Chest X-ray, PA view. Patient: 44 years old, sex M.
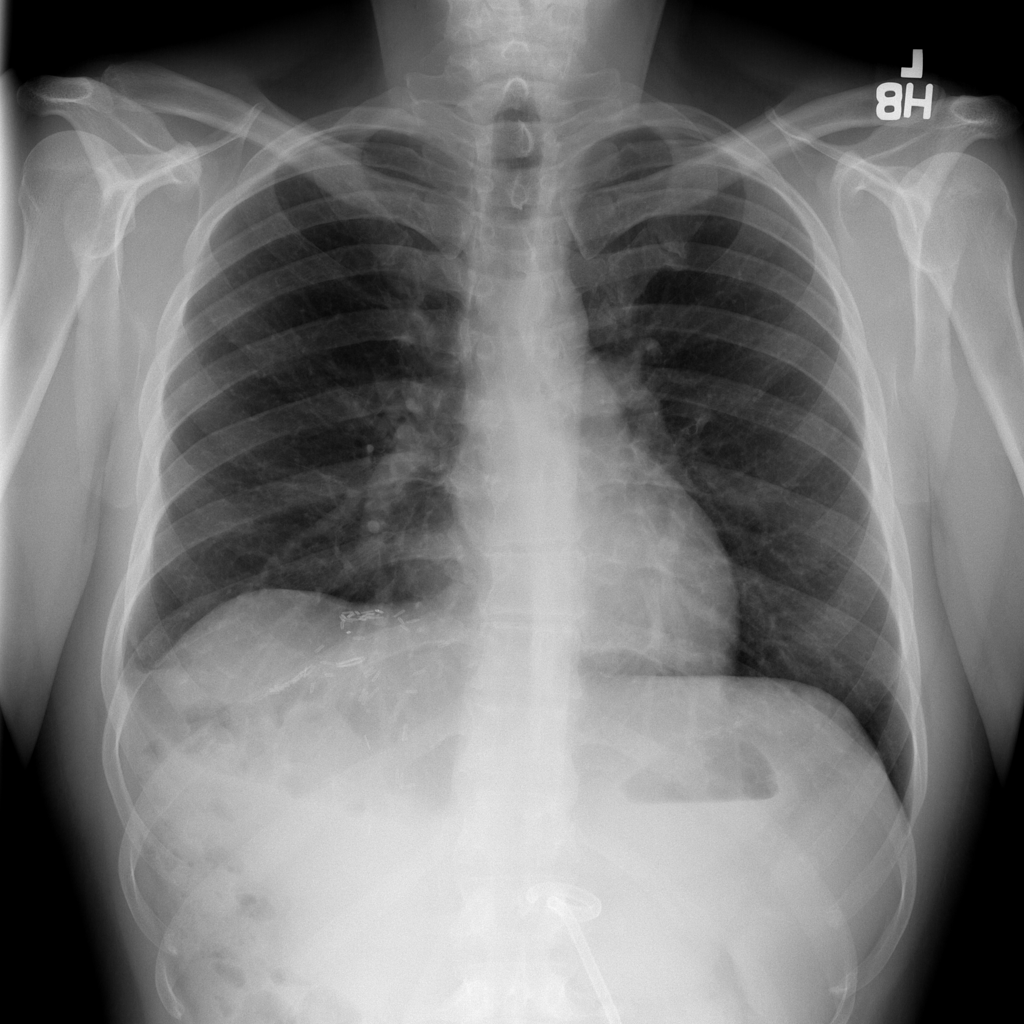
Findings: No Finding